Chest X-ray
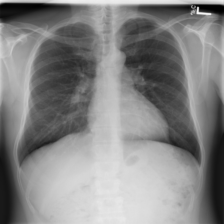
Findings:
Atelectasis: negative
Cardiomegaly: negative
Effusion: negative
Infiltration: positive
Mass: negative
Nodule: negative
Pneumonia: negative
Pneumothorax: negative
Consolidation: negative
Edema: negative
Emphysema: negative
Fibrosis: negative
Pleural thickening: negative
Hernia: negative